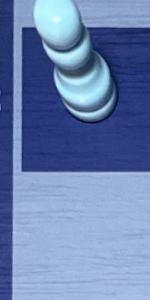
Label: Empty